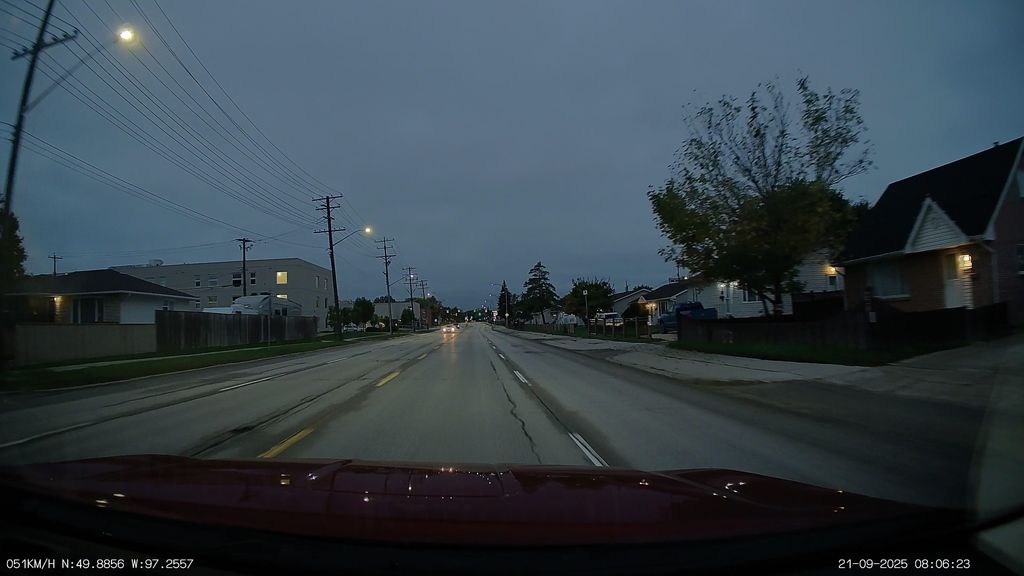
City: winnipeg